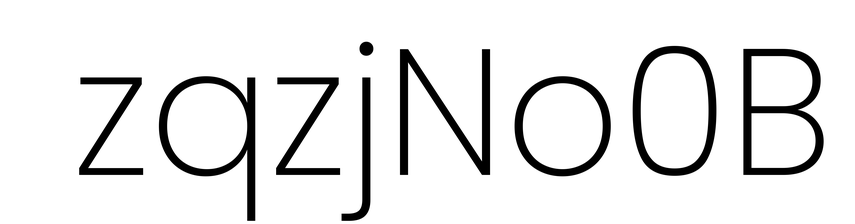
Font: Poppins-ExtraLight